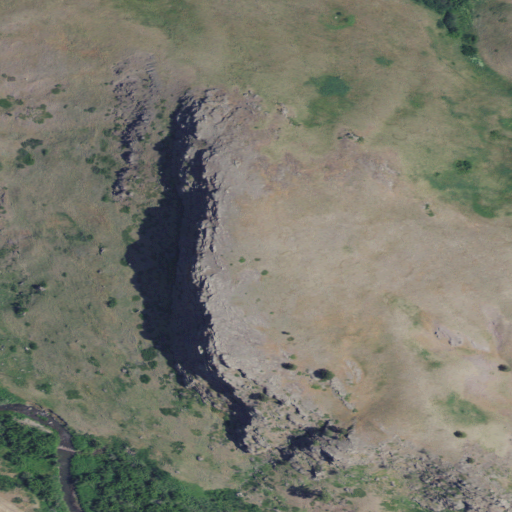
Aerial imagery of mountain in Montana named Eagle Rock containing shrub, grassland, and woody wetlands